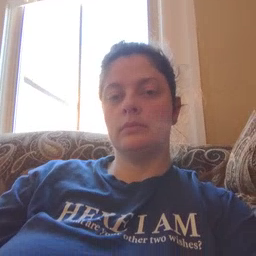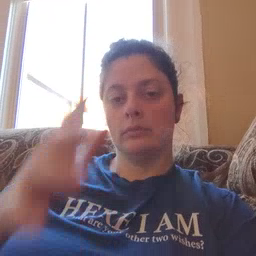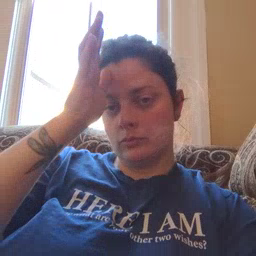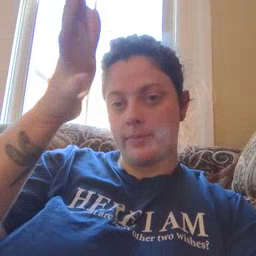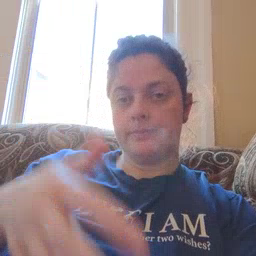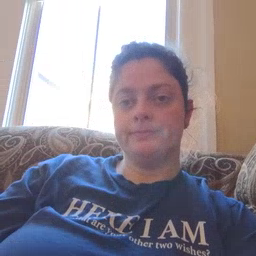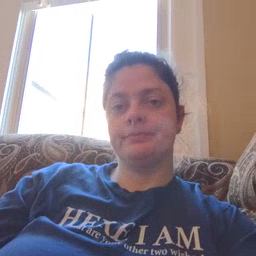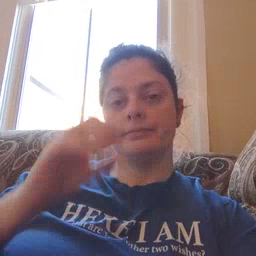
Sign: grandpa